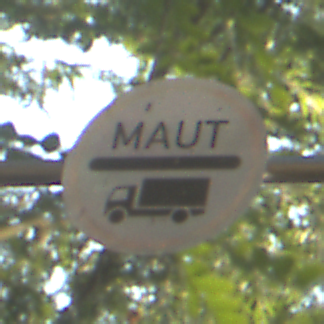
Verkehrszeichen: Mautpflicht
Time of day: SunriseSunset
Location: Outdoor (Suburban)
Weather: Clear
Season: NotSpecified
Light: Natural